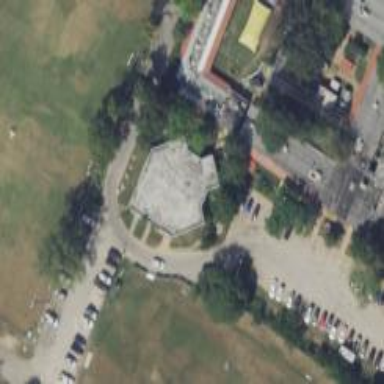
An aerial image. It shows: Animal shelter.